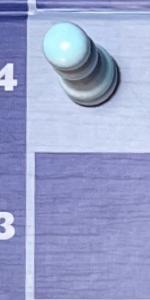
Label: Empty